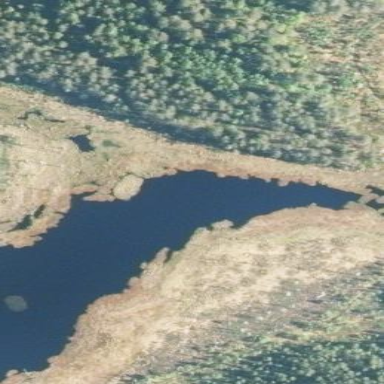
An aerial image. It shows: Beautiful lake surrounded by nature.